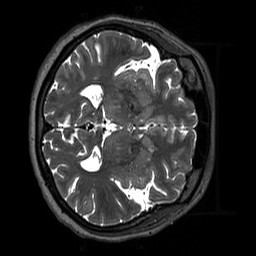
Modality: T2w
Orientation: axial
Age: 48
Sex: female
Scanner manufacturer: siemens
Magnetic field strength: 3 T
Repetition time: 3.2 s
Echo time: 0.412 s